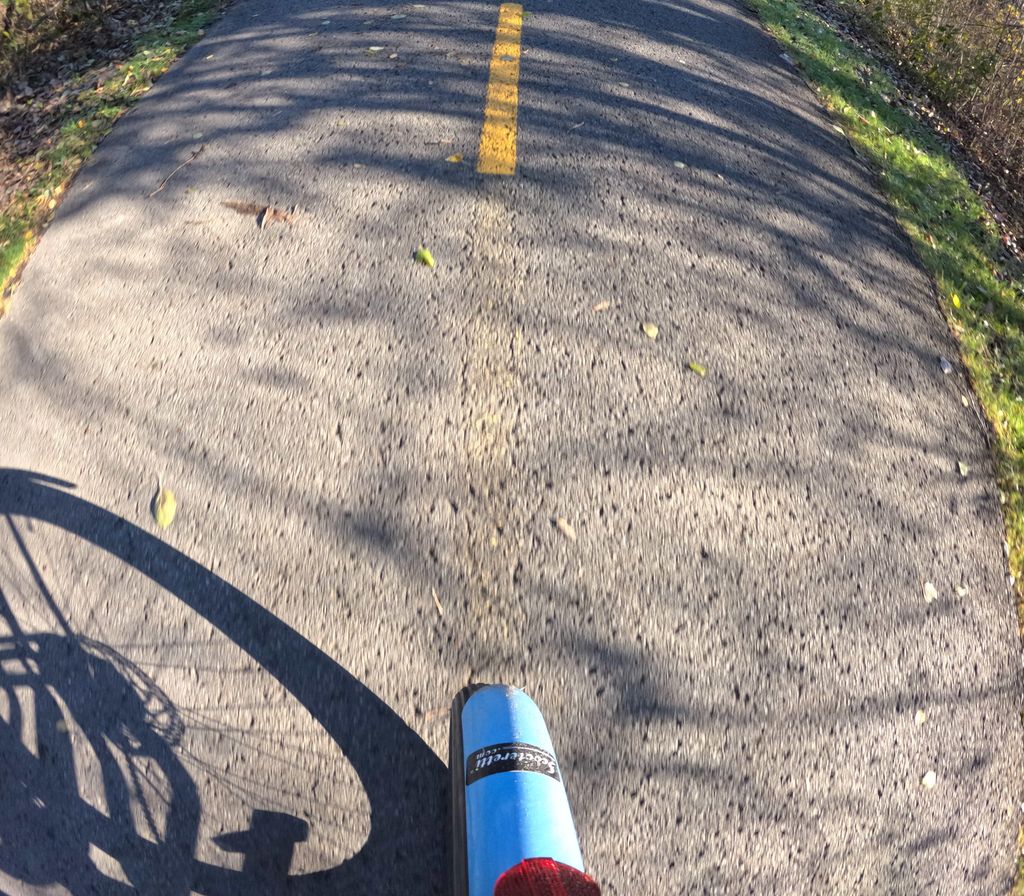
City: ottawa-gatineau